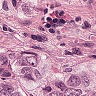
Metastatic tissue present: yes